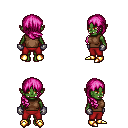
a pixel art fantasy rpg character, female body template, orc, green skin, brown sleeveless shirt, red pants, pink right-swept hairstyle, metal gloves, gold boots, four views (front, back, left, right), 2x2 character sprite sheet, small pixel art, hard edges, no anti-aliasing